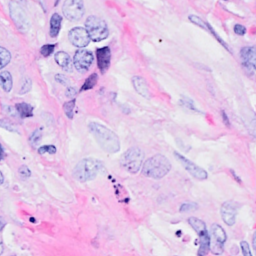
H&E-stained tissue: Breast